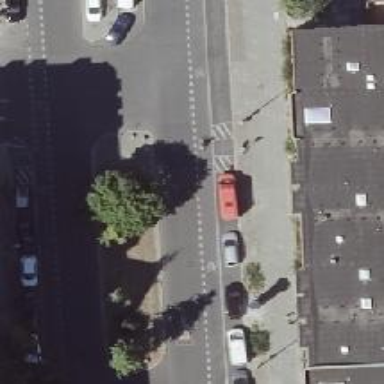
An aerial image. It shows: Unmarked road crossing.